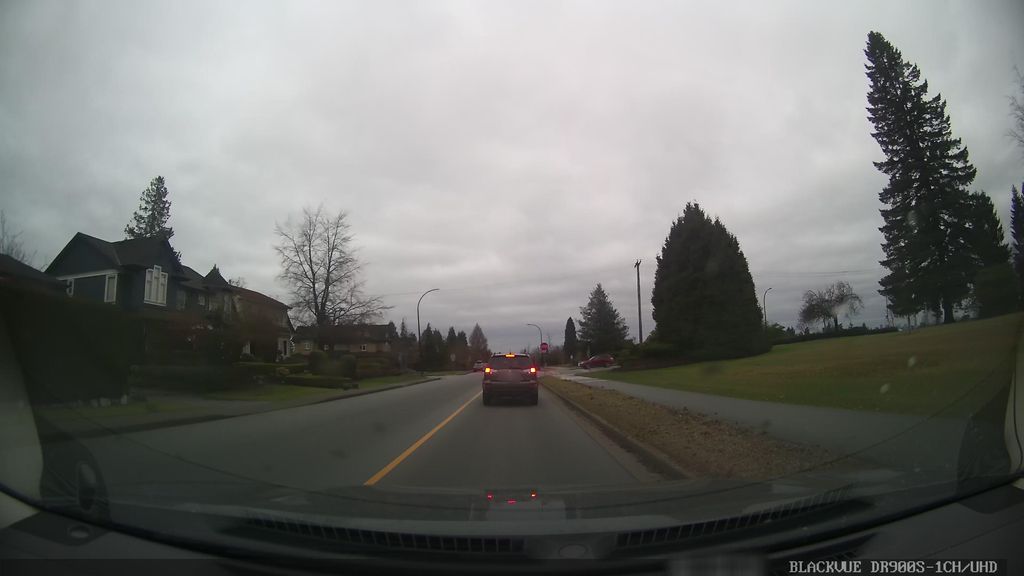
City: vancouver